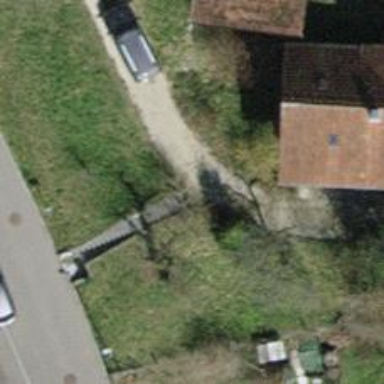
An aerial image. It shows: Set of steps on the road.